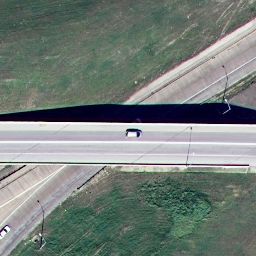
Label: overpass